Question: I'm trying to create an effect where I have a transparent arrow above any image in CSS3. See the following image.

Any ideas how to do this effect? Using LESS if that comes to any help.
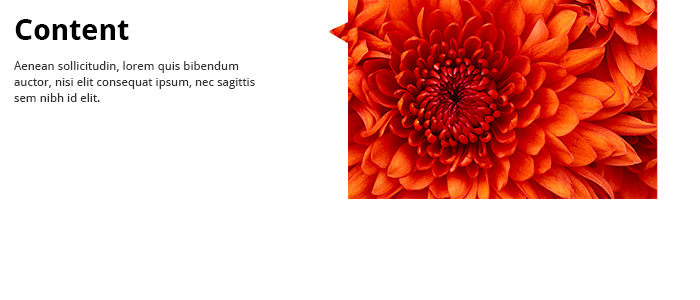
Answer: ## To draw a transparent / inverted triangle in CSS3
you could use the <URL>, and make the inverted shape by combining the ':before' and ':after' pseudo objects, each to draw one part of the triangle.
You could do something like this:
'''
.image {
position:relative;
height:200px;
width:340px;
background:orange;
}
.image:before, .image:after {
content:'';
position:absolute;
width:0;
border-left:20px solid white;
left:0;
}
.image:before {
top:0;
height:20px;
border-bottom:16px solid transparent;
}
.image:after {
top:36px;
bottom:0;
border-top:16px solid transparent;
}
'''
here is an illustrative <URL>
I just used a plane orange background for the example ... but you can change it to image, and you hopefully get what you wanted =)
---
and a more final result could then be something like <URL>